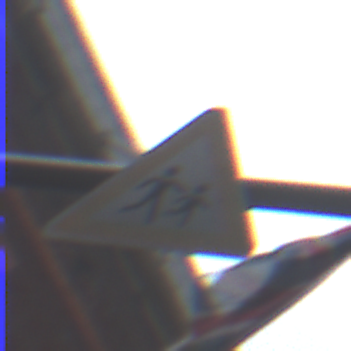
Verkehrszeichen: KinderLinks
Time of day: MorningAfternoon
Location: Outdoor (Urban)
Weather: Overcast
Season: NotSpecified
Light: Natural